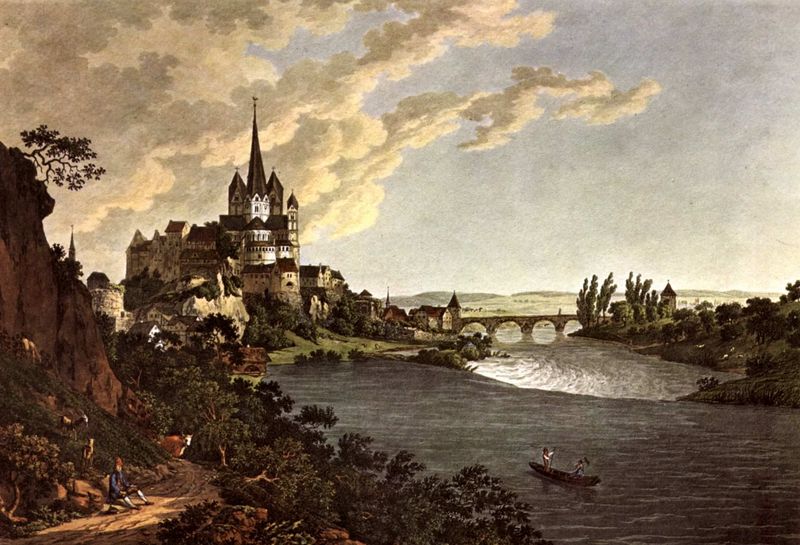
Titel: Limburg an der Lahn, Gesamtansicht mit Domberg und Lahn
Künstler: Friedrich Christian Reinermann
Standort: Frankfurt (am Main)
Institution: Historisches Museum
Schlagwörter: baum, berg, blau, blätter, felsen, gemälde, himmel, laub, mann, schatten, wasser, weiß, wolken, bäume, fluss, grün, kirchturm, landschaft, menschen, sitzen, stadt, ufer, äste, abend, frau, grau, licht, männer, strasse, dach, gebäude, haus, rot, schirm, schloss, tiere, weg, wiese, wolke, malerei, alt, hemd, mensch, spitze, stein, bild, öl, ast, ferne, horizont, häuser, hügel, natur, spiegelung, wind, zweige, brücke, busch, büsche, kirche, pfad, sonne, sträucher, wiesen, insel, realismus, pflanzen, wald, wasserfall, anhöhe, boot, kahn, pferde, turm, hellblau, gischt, schiff, sommer, ruhen, ansicht, biegung, bogen, fassade, perspektive, vedute, zwei, fischer, furchen, berge, fels, hang, klippen, steilhang, dorf, dächer, mauer, kuh, rind, steil, idylle, rast, figuren, rundbogen, bogenbrücke, joche, böschung, romantik, strom, stromschnelle, stromschnellen, strömung, ölgemälde, häuschen, luft, stämme, unwetter, wehen, ruderboot, weste, panorama, strümpfe, burg, bayern, kirch, türme, palast, übergang, dom, bewölkung, festung, flusslandschaft, gefahr, wanderer, mittelalter, romanik, fernsicht, baüme, kniebundhose, viadukt, spaziergänger, hahn, heroische landschaft, rucksack, schafe, ochse, hirte, ziege, aufziehen, abendlicht, reissend, schwelle, ziegen, dort, rhein, romanisch, wetterhahn, staken, flußfahrt, wachturm, schleuse, geiss, speyer, worms, hirt, main, brückenturm, schloßpark, landshcaft, schriff, limburg, viaduct, wassergefälle, kreidefelsen, stake, boott, neunzehntes, #bogen, rondbogenstil